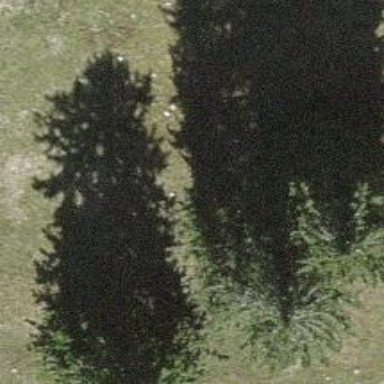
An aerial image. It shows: Needle-leaved tree in its natural environment.